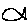
Label: fish